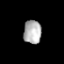
Tissue: prostate
Cell type: T cells
Senescence score: 0.3576
Nuclear area (px): 411
Mean DAPI intensity: 177.01